Interaction volume radius: 10 \u00c5
Interaction volume height: 25 \u00c5
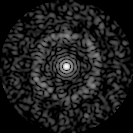
Disorder parameter: 0.7723